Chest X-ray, PA view. Patient: 48 years old, sex M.
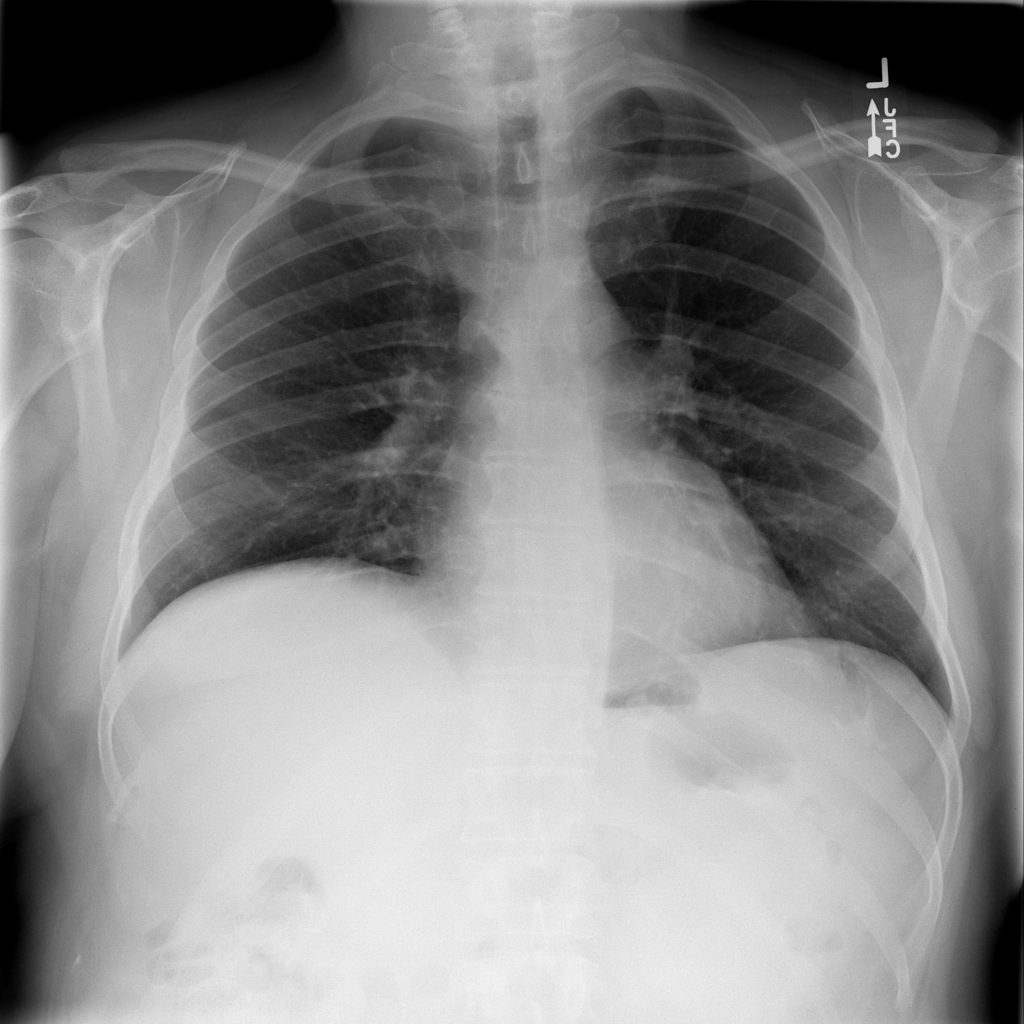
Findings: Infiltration